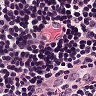
Metastatic tissue present: no